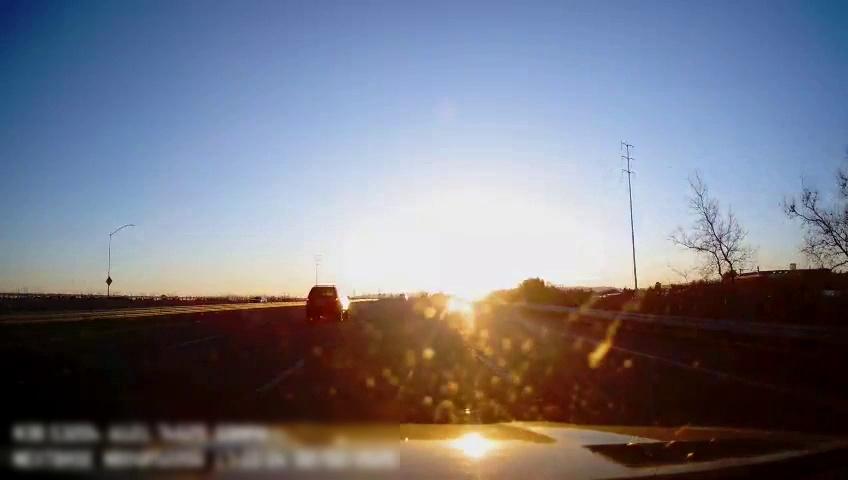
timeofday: Day
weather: Sunny
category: Drivable Space
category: Drivable Space
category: Vehicles | SUV
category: Vehicles | Car
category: Lanes | Alternate Lane
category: Lanes | Alternate Lane
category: Lanes | Current Lane
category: Lanes | Current Lane
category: Lanes | Alternate Lane